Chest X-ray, PA view. Patient: 46 years old, sex M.
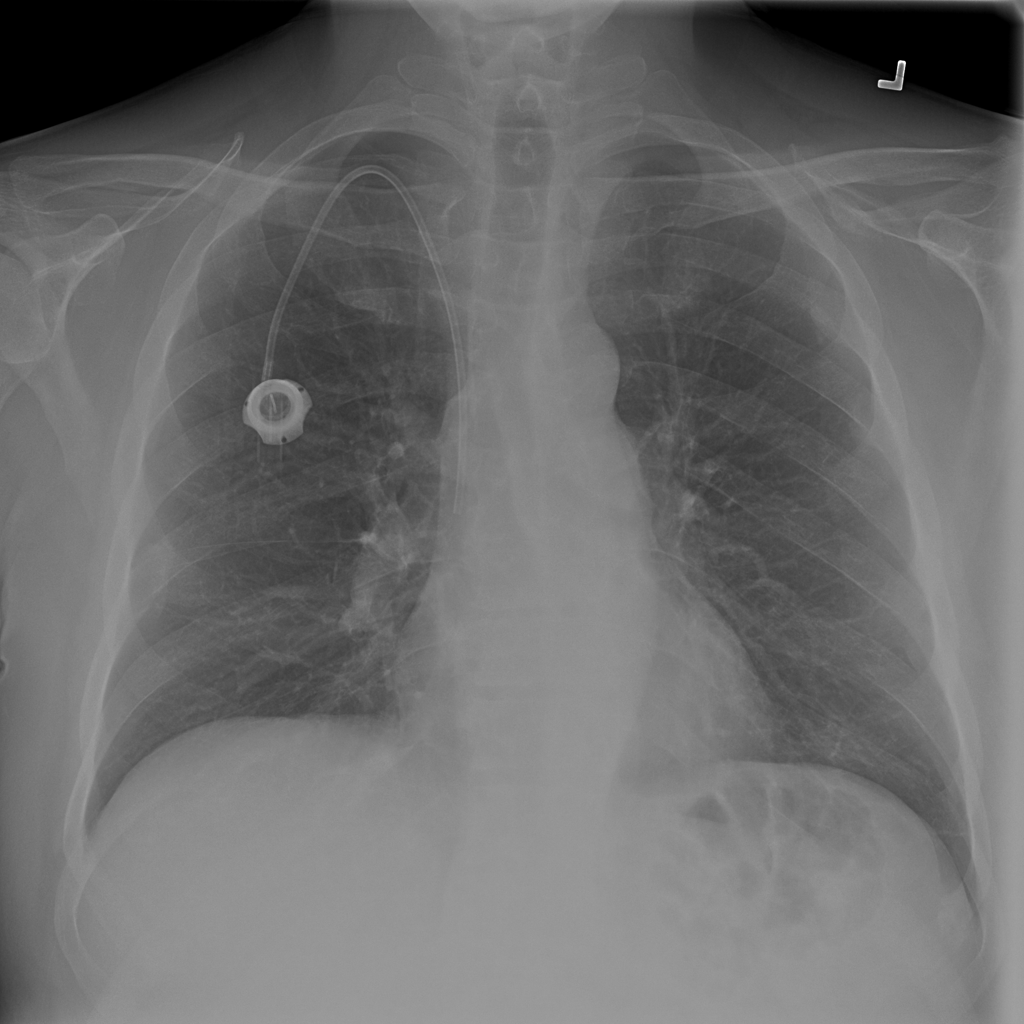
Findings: No Finding